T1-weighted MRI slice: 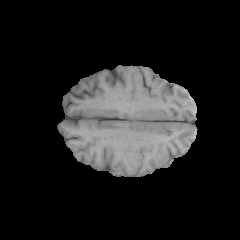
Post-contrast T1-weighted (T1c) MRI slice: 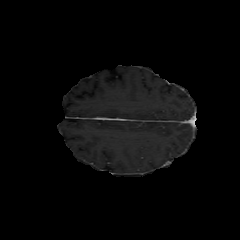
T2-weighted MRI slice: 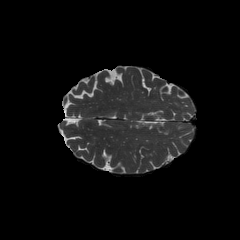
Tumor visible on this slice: no